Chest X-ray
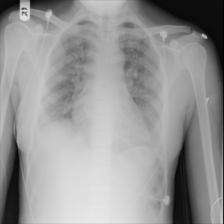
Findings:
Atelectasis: negative
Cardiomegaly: negative
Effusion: negative
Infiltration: negative
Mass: negative
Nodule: negative
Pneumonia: negative
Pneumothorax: negative
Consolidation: negative
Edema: negative
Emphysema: negative
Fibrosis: negative
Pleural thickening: negative
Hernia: negative